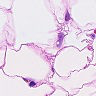
Metastatic tissue present: no